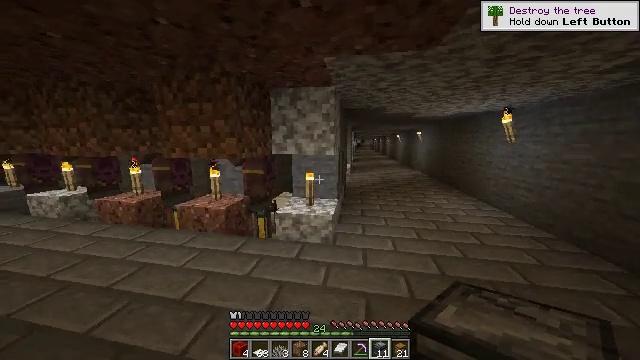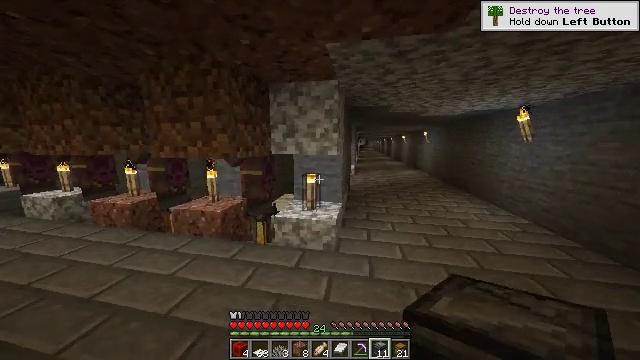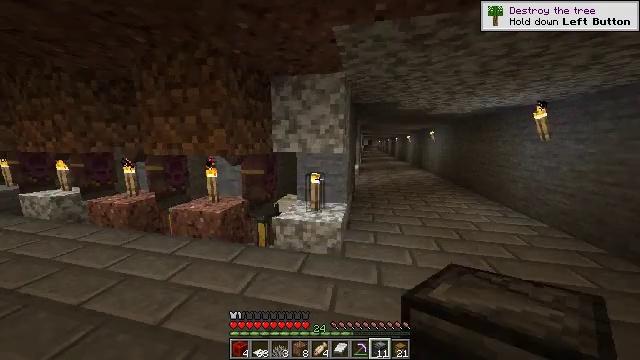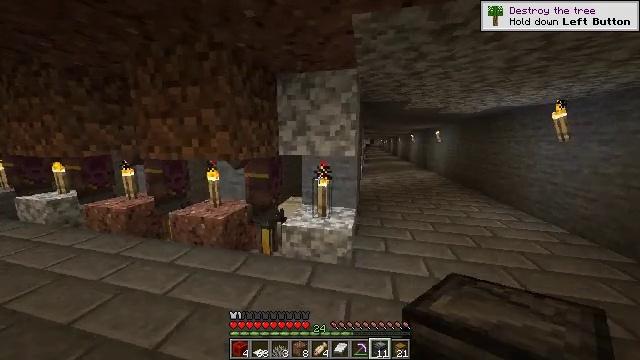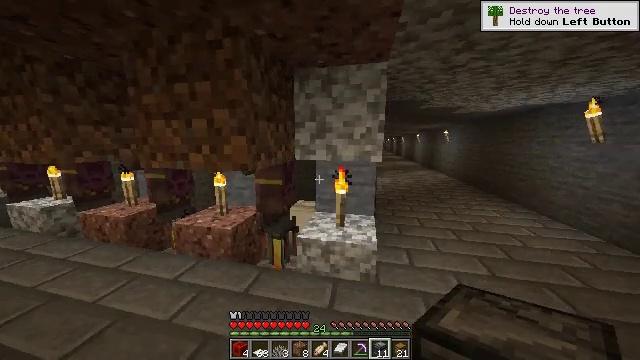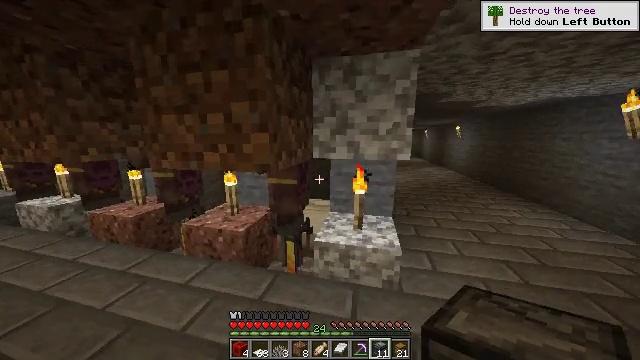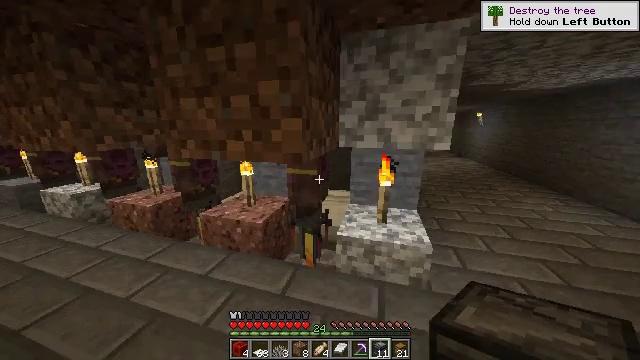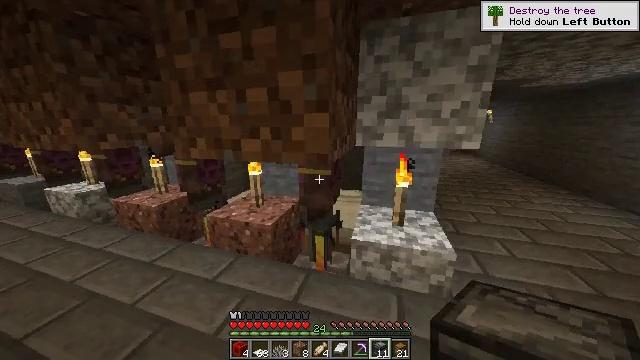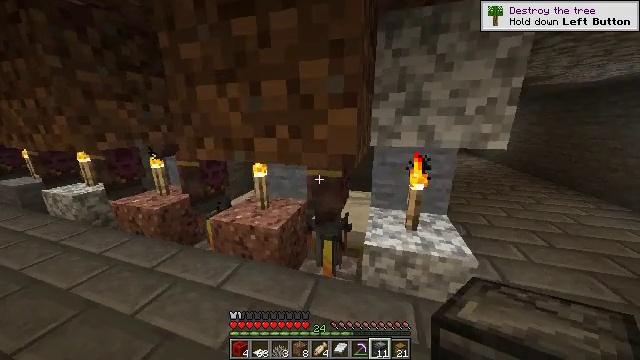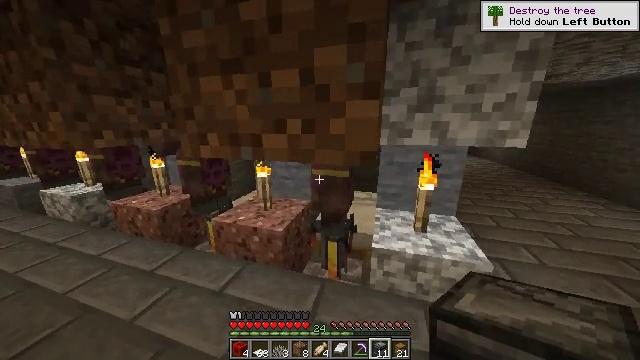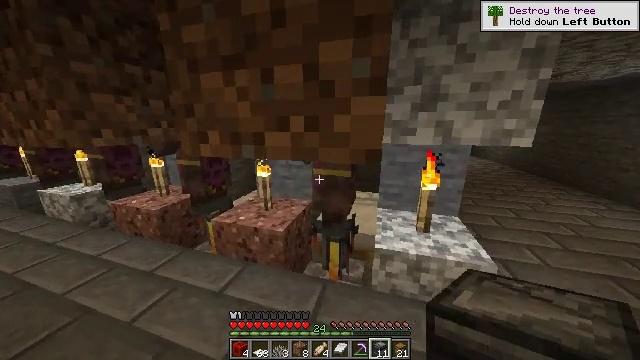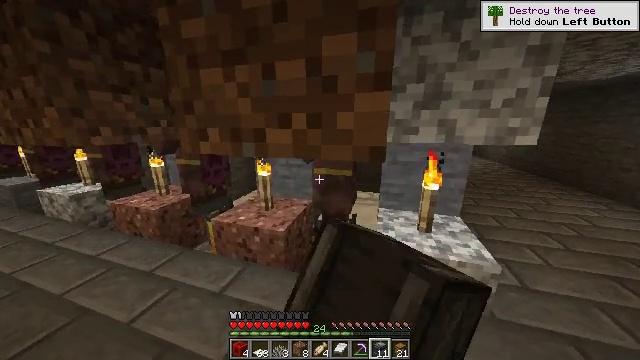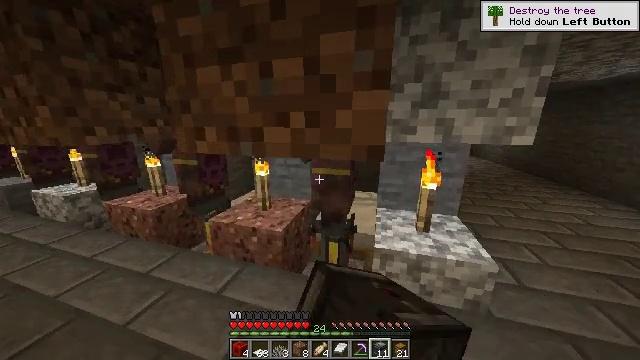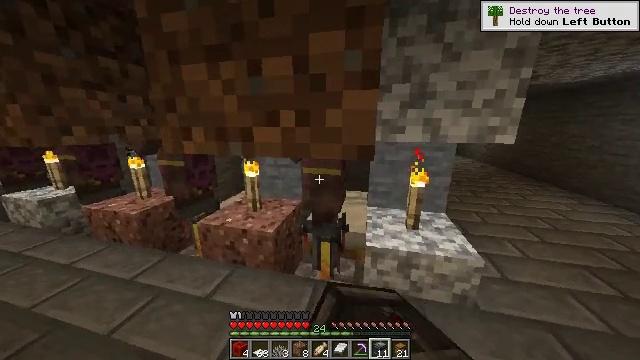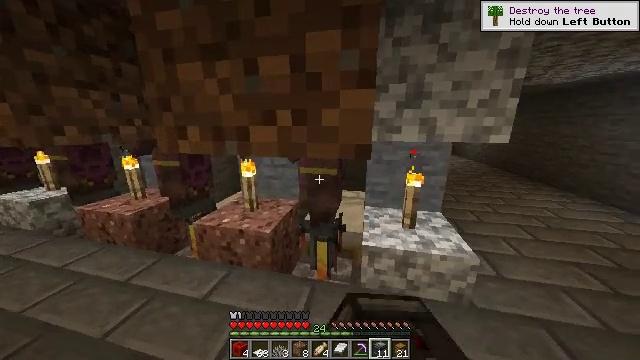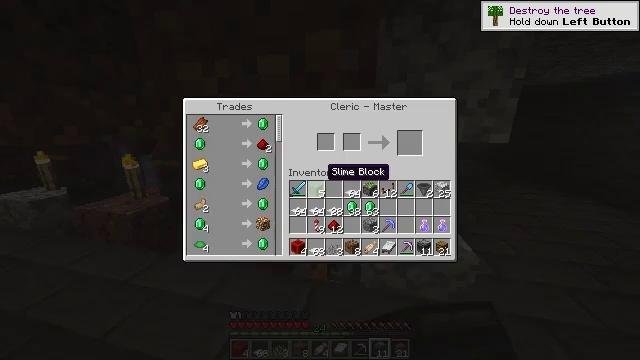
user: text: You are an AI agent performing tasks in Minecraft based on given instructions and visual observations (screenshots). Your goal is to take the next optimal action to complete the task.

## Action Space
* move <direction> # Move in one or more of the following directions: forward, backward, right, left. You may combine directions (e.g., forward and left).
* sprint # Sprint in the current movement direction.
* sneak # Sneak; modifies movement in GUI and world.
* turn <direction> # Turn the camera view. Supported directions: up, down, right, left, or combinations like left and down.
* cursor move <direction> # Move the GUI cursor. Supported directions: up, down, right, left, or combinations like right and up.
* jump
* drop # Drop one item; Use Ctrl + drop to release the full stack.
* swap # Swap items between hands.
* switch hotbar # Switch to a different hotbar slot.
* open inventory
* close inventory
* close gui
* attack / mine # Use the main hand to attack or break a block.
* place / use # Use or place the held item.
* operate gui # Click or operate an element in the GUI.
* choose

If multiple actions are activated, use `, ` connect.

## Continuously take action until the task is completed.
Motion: motion action
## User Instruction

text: Collect the elements needed and craft redstone.
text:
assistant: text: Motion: move forward and move left, turn left
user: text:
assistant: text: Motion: move forward and move left
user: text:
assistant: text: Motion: move forward and move left
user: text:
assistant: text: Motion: move forward and move left
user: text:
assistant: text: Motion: move forward and move left, turn left and down
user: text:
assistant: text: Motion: move forward and move left, turn left and down
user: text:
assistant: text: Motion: no_op
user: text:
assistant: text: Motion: no_op
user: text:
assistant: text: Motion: no_op
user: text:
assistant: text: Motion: use / place
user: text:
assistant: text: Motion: use / place
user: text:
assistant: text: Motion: no_op
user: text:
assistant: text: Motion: turn right
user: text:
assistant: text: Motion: no_op
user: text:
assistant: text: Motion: open gui
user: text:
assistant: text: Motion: no_op
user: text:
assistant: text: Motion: no_op
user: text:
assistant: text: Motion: no_op
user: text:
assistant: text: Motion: no_op
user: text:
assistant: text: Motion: cursor move up
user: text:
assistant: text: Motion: cursor move left and up
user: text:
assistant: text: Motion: cursor move left and up
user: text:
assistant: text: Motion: sneak, cursor move left
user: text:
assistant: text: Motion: sneak
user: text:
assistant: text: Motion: sneak
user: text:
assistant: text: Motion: sneak
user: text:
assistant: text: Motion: sneak
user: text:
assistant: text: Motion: sneak
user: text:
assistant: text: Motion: sneak
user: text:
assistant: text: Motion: sneak